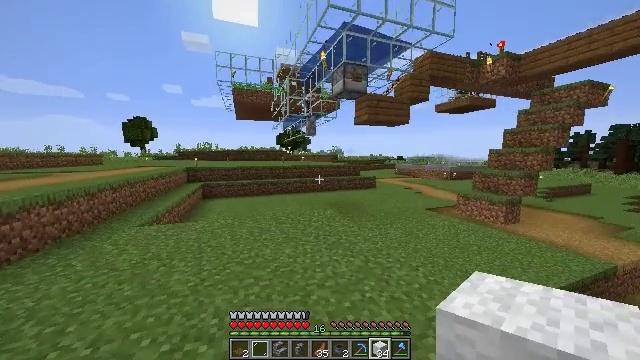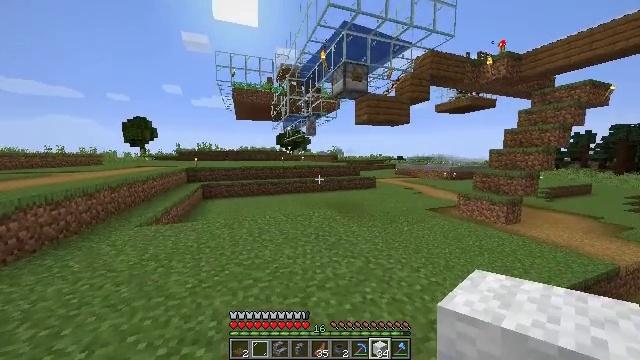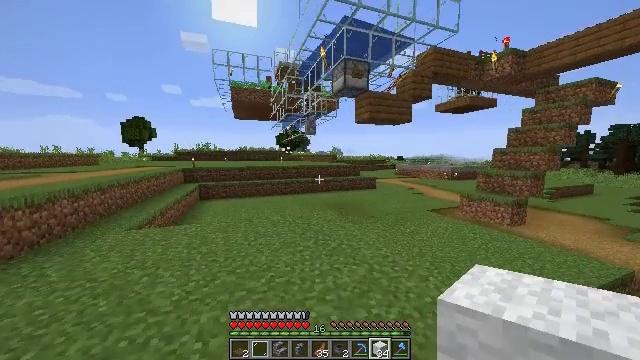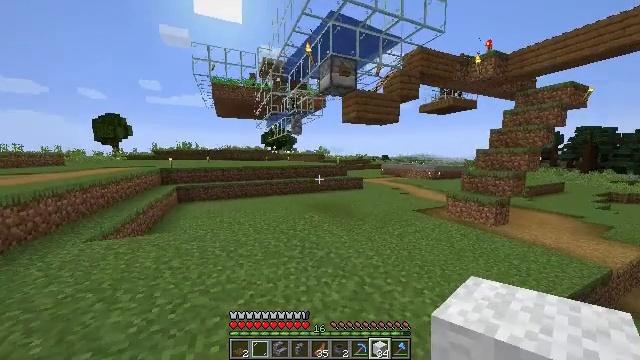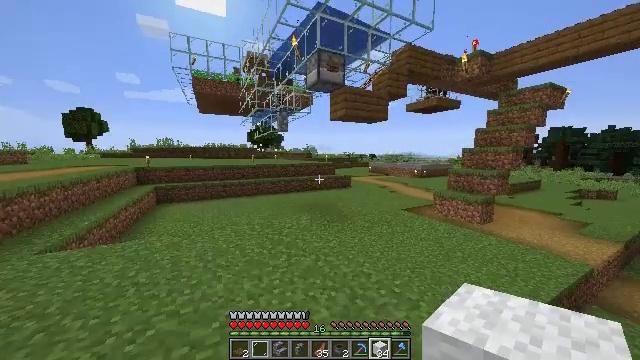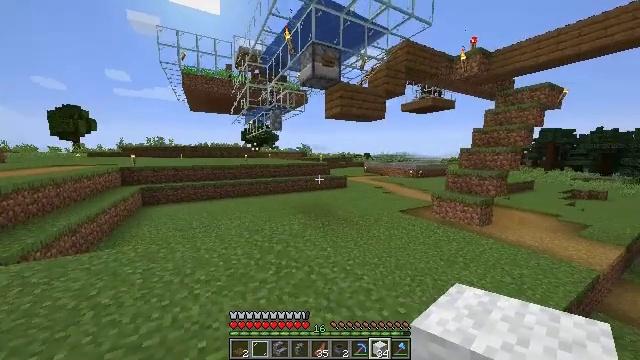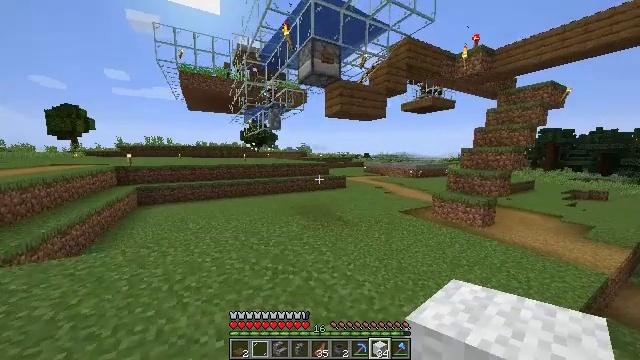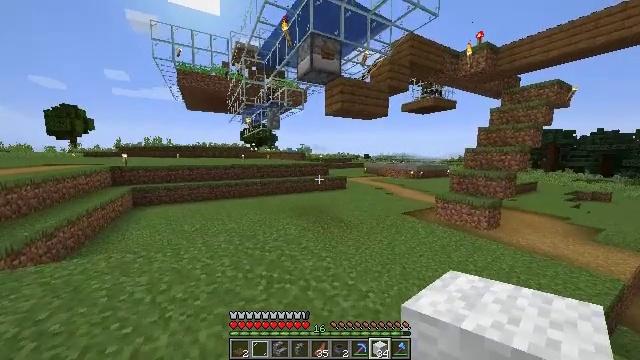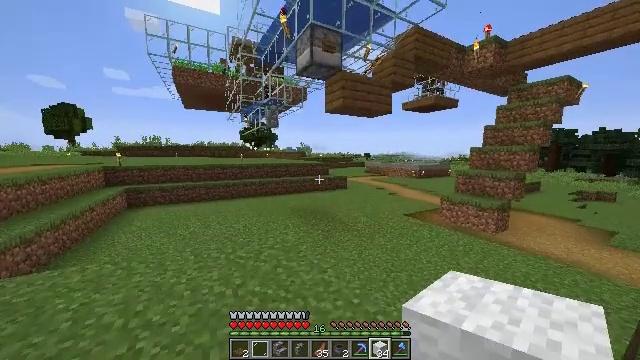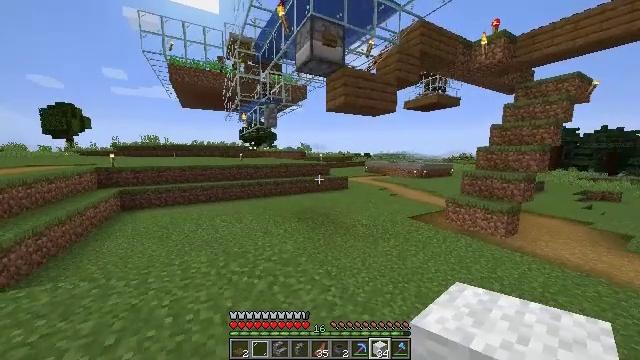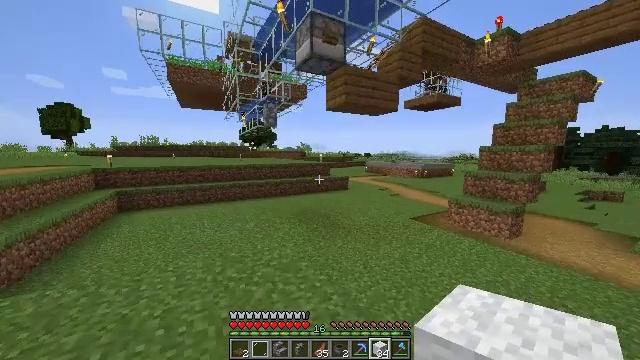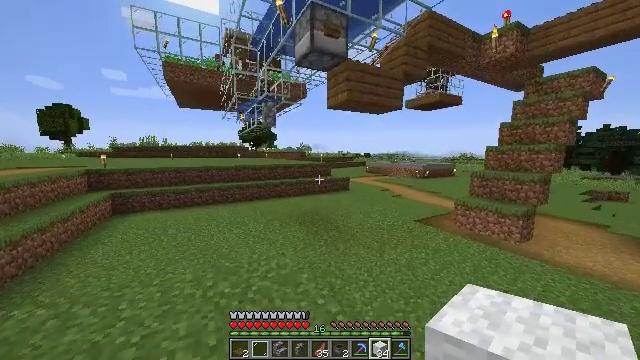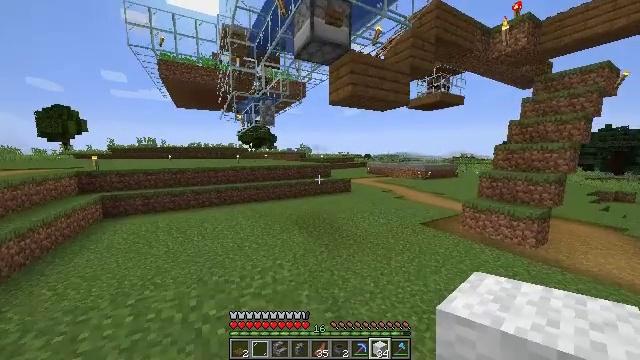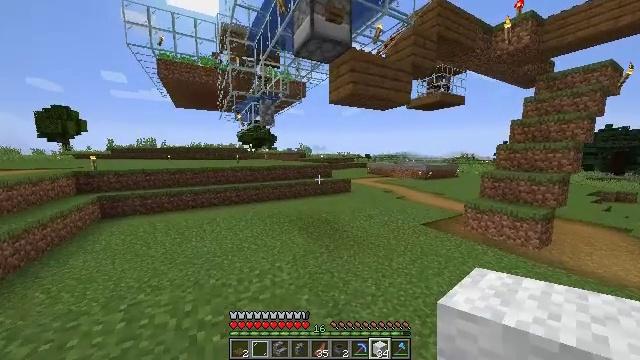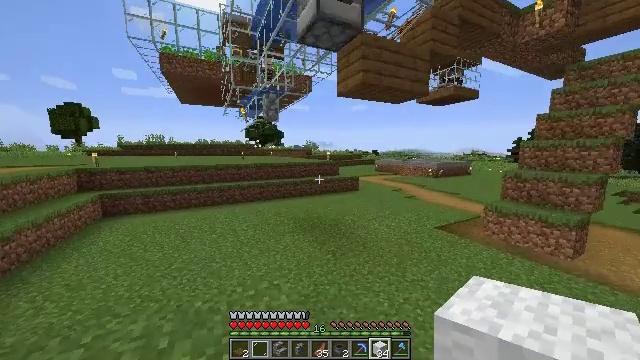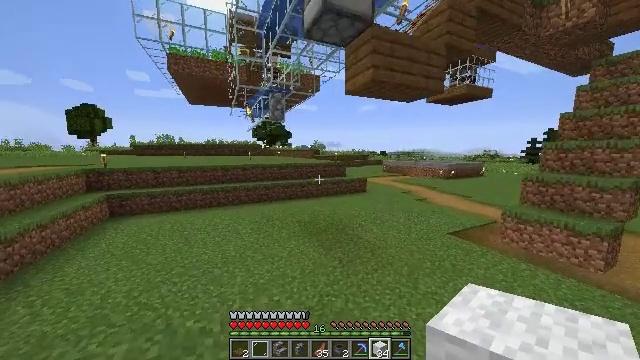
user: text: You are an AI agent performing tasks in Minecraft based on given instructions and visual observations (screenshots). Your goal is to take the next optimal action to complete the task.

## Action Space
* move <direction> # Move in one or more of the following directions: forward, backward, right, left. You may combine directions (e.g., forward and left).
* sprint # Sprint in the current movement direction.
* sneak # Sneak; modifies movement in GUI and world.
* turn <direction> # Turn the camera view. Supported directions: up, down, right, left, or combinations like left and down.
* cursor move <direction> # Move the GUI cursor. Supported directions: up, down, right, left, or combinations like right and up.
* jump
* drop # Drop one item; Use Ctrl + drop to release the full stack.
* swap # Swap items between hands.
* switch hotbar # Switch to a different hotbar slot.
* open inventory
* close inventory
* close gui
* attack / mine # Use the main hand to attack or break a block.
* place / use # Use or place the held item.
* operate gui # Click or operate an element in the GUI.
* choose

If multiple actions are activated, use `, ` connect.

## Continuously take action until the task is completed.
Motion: motion action
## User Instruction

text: Break the blue bed to move it.
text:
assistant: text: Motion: move forward
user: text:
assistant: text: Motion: move forward
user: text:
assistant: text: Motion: move forward, turn right
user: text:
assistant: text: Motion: move forward, turn right
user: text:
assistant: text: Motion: move forward, turn right
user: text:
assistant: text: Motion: move forward
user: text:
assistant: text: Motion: move forward
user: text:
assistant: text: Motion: move forward
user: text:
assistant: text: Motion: move forward
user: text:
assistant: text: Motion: move forward
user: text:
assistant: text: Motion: move forward
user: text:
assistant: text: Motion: move forward
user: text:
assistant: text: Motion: move forward
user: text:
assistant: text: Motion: move forward, turn left
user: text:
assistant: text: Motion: move forward, sprint, turn left
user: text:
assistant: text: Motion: move forward, sprint, turn left and up
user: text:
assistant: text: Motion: move forward, sprint, turn left and up
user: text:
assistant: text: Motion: move forward, sprint, turn up
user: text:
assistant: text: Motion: move forward, turn right and up
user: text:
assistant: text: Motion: move forward, turn up
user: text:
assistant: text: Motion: move forward, turn right and up
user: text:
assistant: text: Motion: turn right and up
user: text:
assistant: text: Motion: turn right and up
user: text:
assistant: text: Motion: turn up
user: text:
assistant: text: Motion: turn down
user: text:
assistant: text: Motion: turn right
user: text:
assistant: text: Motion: no_op
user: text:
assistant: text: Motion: no_op
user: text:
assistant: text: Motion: turn right and up
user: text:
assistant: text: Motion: turn right